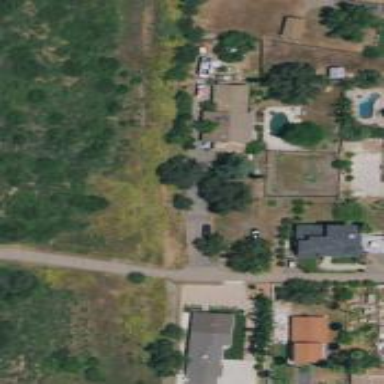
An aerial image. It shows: Driveway.